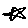
Label: star